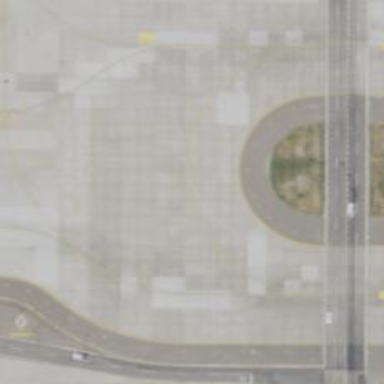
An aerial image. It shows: Image of taxiway at airport.